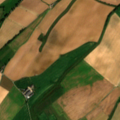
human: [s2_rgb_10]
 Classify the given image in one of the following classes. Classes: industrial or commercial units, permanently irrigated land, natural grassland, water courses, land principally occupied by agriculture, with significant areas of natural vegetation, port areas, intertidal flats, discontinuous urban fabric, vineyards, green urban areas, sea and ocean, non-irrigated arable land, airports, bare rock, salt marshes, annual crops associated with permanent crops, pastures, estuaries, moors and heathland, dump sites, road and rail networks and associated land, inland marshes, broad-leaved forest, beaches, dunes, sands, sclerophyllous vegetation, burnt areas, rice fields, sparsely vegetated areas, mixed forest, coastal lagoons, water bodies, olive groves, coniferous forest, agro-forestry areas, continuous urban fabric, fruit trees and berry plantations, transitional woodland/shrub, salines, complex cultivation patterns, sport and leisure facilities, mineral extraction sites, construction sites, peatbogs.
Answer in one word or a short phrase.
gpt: non-irrigated arable land, pastures